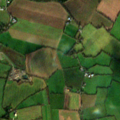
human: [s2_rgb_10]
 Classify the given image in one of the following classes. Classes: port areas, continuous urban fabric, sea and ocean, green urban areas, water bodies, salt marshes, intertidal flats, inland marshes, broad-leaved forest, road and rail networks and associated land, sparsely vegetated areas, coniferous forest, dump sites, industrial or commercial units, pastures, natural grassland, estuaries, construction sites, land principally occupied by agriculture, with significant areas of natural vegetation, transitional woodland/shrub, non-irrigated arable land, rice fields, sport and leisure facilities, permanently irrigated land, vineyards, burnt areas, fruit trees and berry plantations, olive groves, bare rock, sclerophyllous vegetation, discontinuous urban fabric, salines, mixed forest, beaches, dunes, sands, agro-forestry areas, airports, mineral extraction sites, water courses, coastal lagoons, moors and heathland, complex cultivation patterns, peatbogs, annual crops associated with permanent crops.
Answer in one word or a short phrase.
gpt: non-irrigated arable land, pastures